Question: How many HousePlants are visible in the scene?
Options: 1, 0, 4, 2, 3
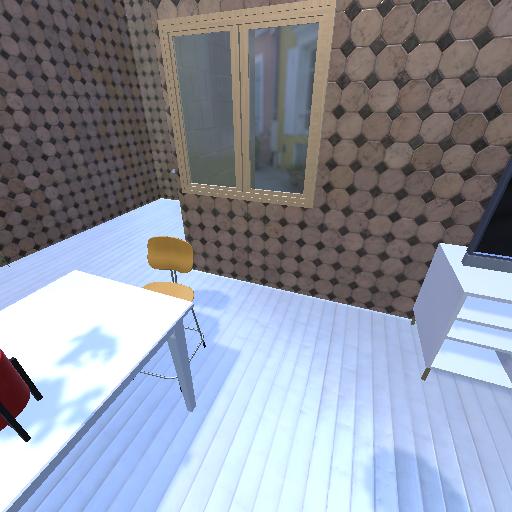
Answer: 1